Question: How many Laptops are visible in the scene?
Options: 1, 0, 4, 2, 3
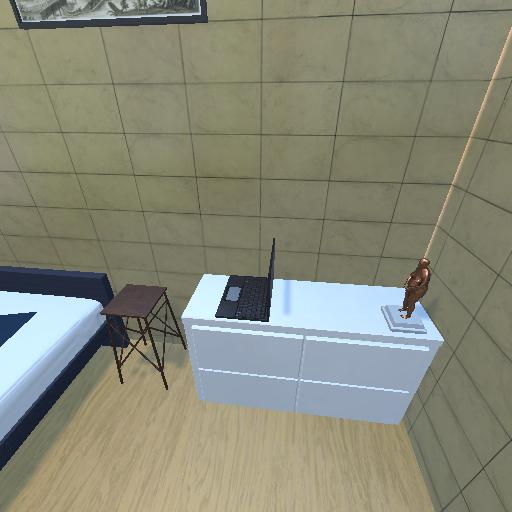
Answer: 1